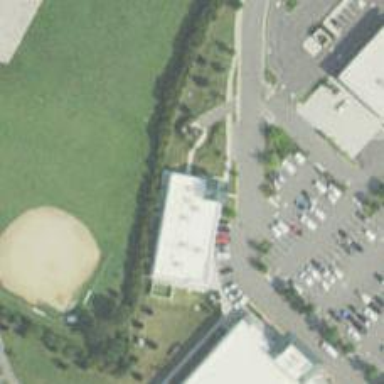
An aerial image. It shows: Fitness centre on leisure land.